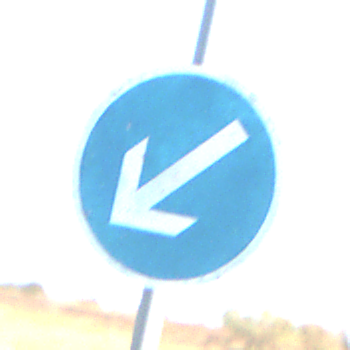
Verkehrszeichen: VorgeschriebeneVorbeifahrtLinks
Umgebung: Outdoor, Nature
Tageszeit: MorningAfternoon
Wetter: Clear
Licht: Natural
Jahreszeit: Autumn
Kontrast: HighContrast